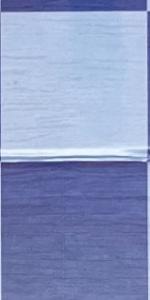
Label: Empty